【题型】填空题　【知识点】平面几何　【难度】easy
如图，矩形纸片$ABCD$，长$AD=9\mathrm{cm}$，宽$AB=3\mathrm{cm}$，将其折叠，使点$D$与点$B$重合，那么折叠后$DE$的长为\underline{\qquad\qquad}.

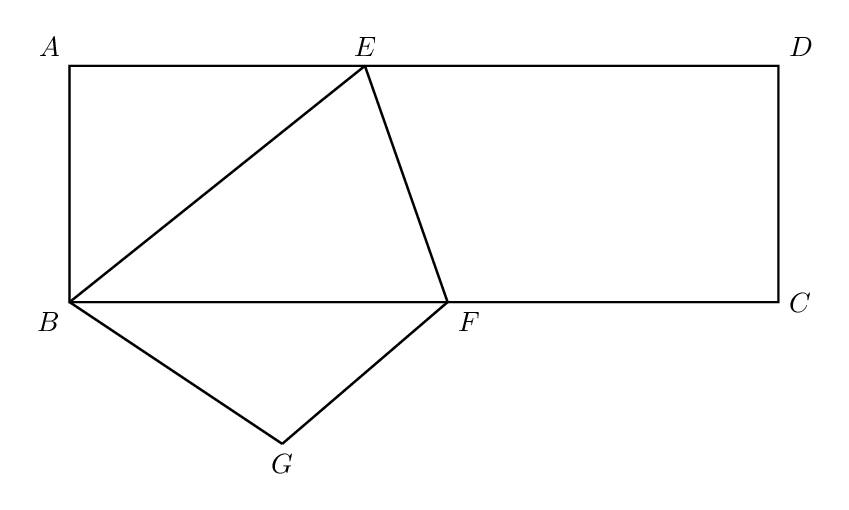
【解答】
\noindent 【答案】$5\mathrm{cm}$\\
\noindent 【分析】设$DE$长为$x\ \mathrm{cm}$，利用矩形性质、勾股定理列方程求$x$值即可.\\
\noindent 【详解】设$DE$长为$x\ \mathrm{cm}$，则$AE=(9-x)\mathrm{cm}$，$BE=x\ \mathrm{cm}$，\\
\noindent 因为四边形$ABCD$是矩形，所以$\angle A=90^\circ$，\\
\noindent 由勾股定理得$AE^2+AB^2=BE^2$，即$(9-x)^2+3^2=x^2$，解得$x=5$，即$DE$长为$5\mathrm{cm}$.\\
\noindent 故答案为：$5\mathrm{cm}$